Current action and preconditions to check: path_clear

Your task: For each precondition in the list above, predict whether it will hold at this action.

Consider the current scene as observed from the mobile robot's camera, and analyze the predicted future states of all dynamic agents (e.g., people, animals, vehicles, or any moving entities) within the NEXT SECOND.

IMPORTANT: Only answer "very likely" if you are absolutely certain—based on strong, clear evidence—that a dynamic agent will violate the precondition in the predicted future state. Do NOT answer "very likely" for unlikely, ambiguous, or low-probability risks.

Ask yourself for each precondition: Is there a high probability, with clear and convincing evidence, that the predicted future states of any dynamic agent will interfere with the predicted future state of the currently executing action within the NEXT SECOND, causing that precondition to fail?

Assess the risk level based on these predictions. Use "likely" or "very likely" if motions create a clear risk of interference.

Use "neutral" or "improbable" if agents are nearby but their predicted paths are clearly diverging or non-conflicting.

Failure Risk Categories: "very improbable", "improbable", "neutral", "likely", "very likely"

Answer Format: Output ONLY the probability_of_failure value from these categories: "very improbable", "improbable", "neutral", "likely", "very likely"

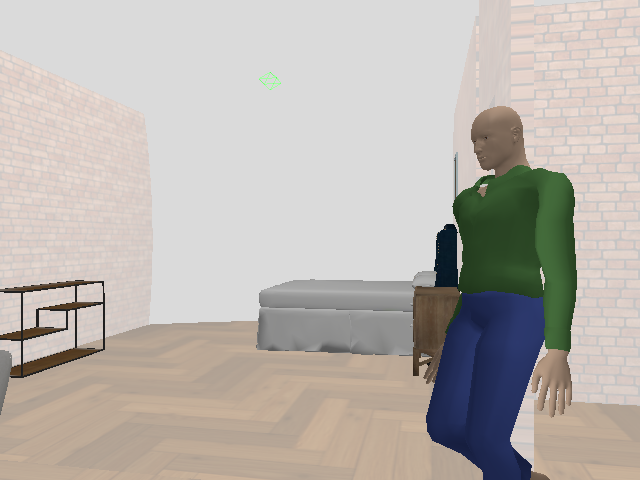

Answer: likely